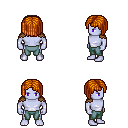
a pixel art fantasy rpg character, male body template, dark elf, purple skin, leather shoulder armor, teal pants, dark blonde pageboy hairstyle, four views (front, back, left, right), 2x2 character sprite sheet, small pixel art, hard edges, no anti-aliasing